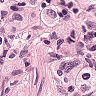
Metastatic tissue present: yes